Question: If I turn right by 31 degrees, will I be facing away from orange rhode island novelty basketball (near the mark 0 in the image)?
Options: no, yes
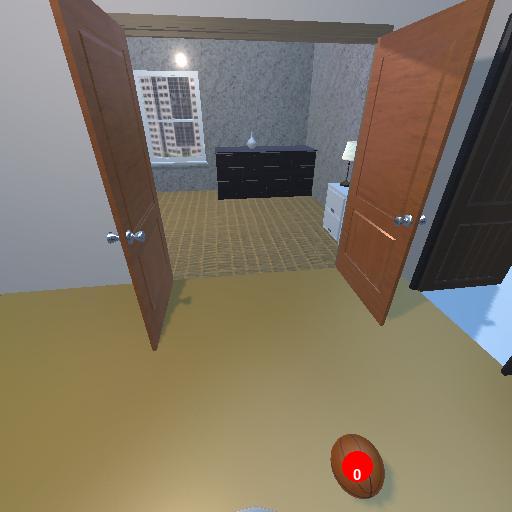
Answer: no